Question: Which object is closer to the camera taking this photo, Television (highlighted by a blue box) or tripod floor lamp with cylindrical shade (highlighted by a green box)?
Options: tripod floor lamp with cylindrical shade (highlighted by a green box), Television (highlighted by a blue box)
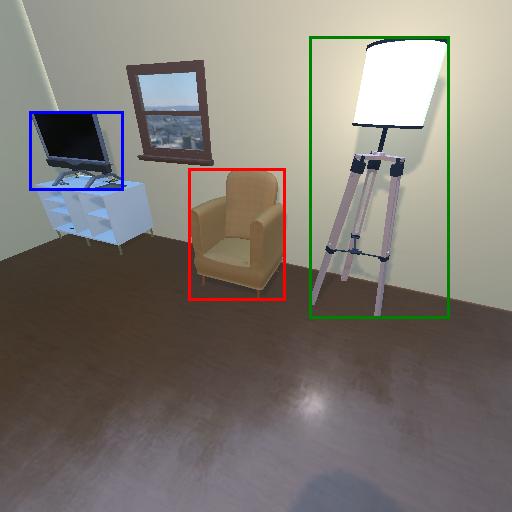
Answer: tripod floor lamp with cylindrical shade (highlighted by a green box)